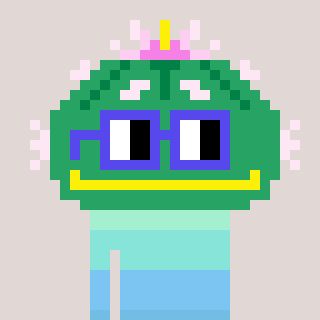
a pixel art character with square blue glasses, a peyote-shaped head and a grayscale-colored body on a warm background